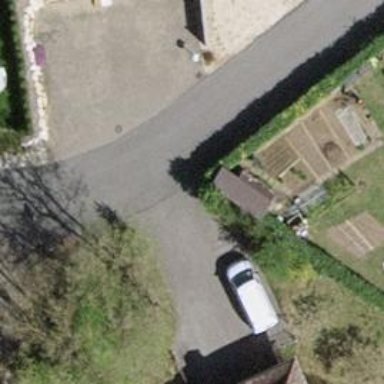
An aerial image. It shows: Hedge acting as barrier.